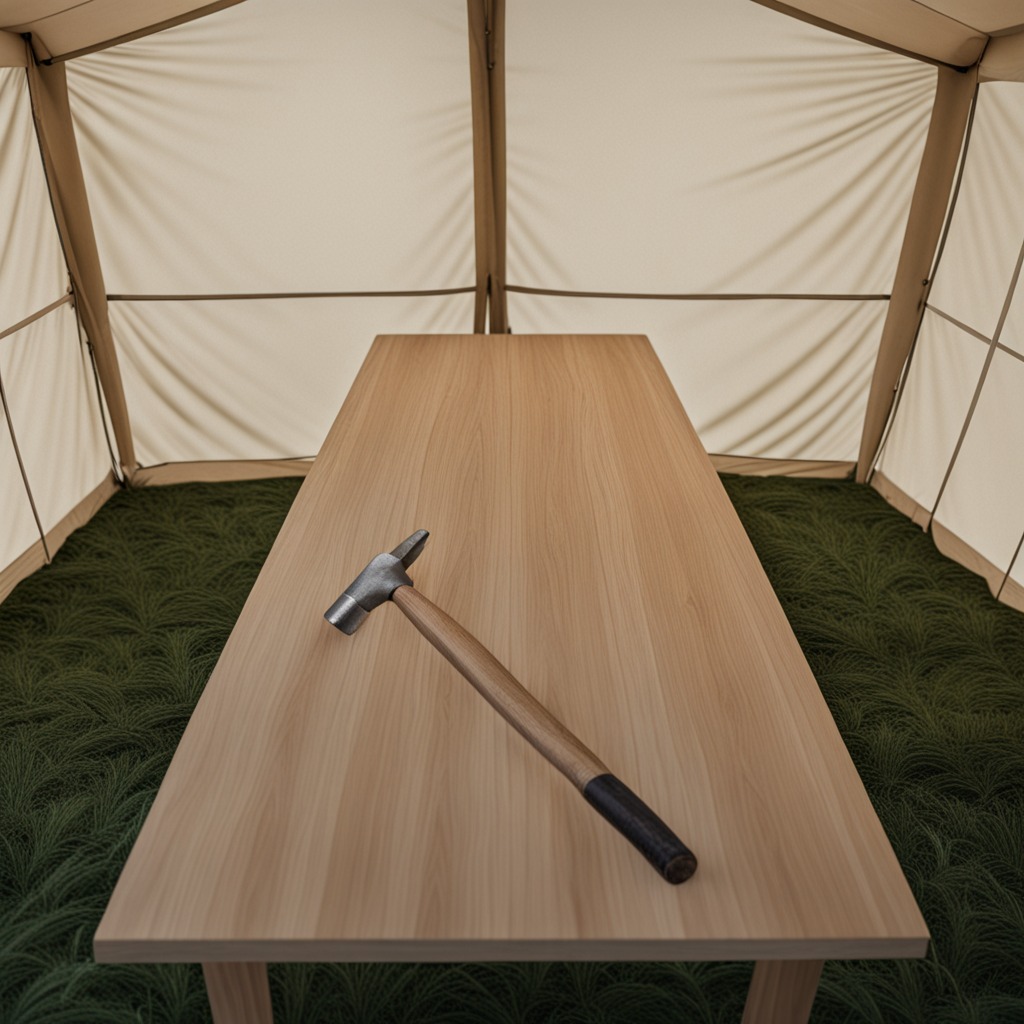
A hammer is lying on a wooden table inside a jungle field workshop tent humid ambient light worn but